Field crop: maize
Growth stage: 2
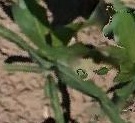
Species: maize